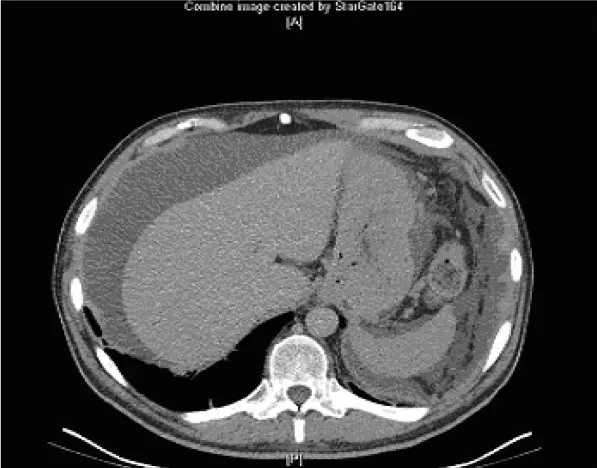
Post-operative chylous ascites.
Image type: radiology (ct)